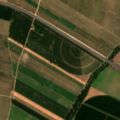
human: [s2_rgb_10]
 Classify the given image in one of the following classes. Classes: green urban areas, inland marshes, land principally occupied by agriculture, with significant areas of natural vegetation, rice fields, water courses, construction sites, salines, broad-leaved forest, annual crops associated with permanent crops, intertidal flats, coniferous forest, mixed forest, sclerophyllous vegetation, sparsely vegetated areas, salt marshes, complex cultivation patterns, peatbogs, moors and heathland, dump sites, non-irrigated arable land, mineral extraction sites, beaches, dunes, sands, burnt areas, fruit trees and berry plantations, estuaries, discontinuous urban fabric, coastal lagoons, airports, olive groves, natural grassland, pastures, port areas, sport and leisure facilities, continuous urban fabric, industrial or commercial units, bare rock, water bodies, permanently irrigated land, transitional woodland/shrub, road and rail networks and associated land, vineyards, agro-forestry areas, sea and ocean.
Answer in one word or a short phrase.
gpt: permanently irrigated land, vineyards